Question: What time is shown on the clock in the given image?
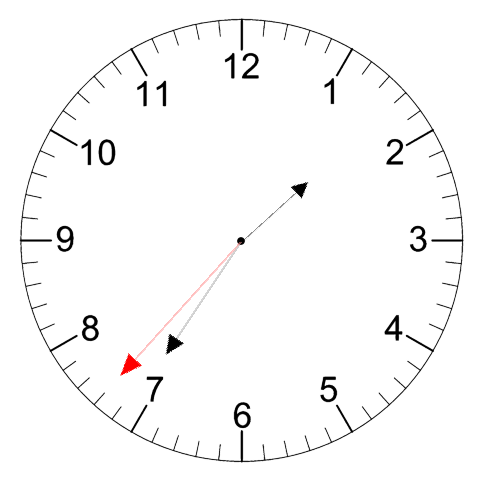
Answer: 01:35:37